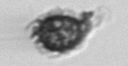
Label: Syracosphaera_pulchra